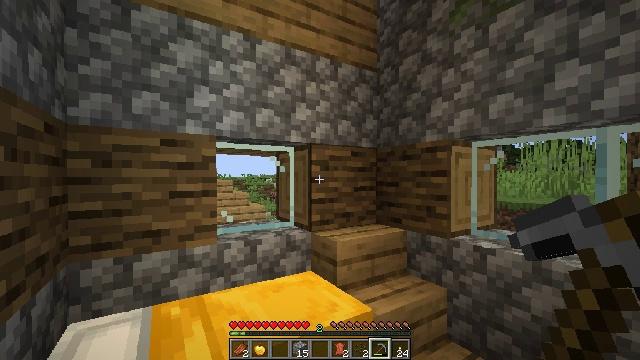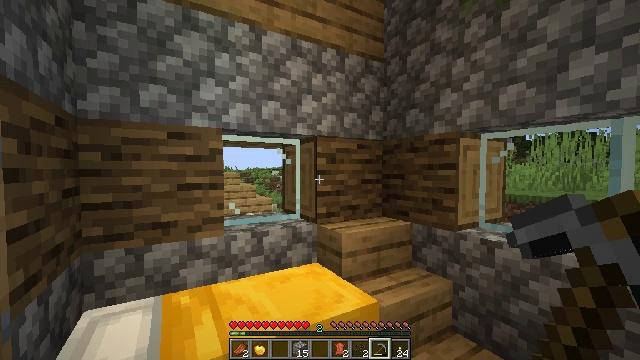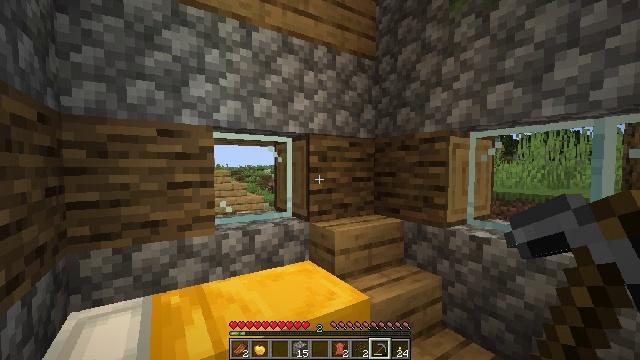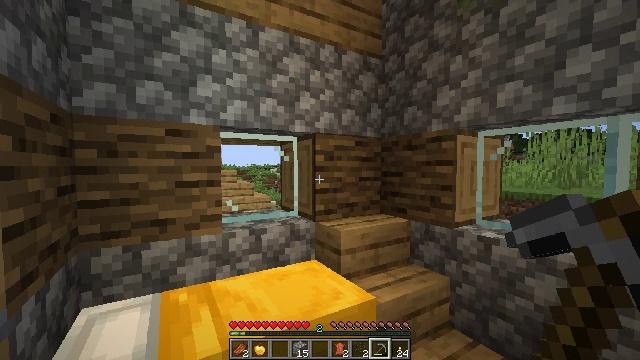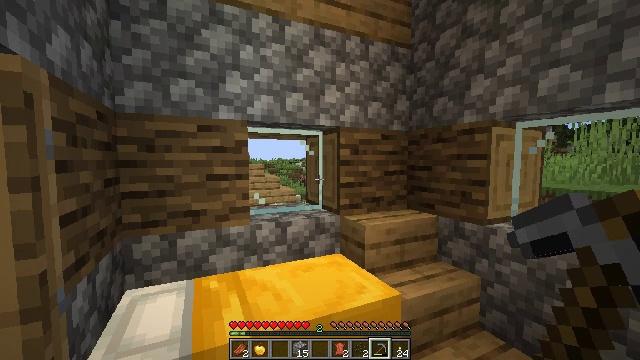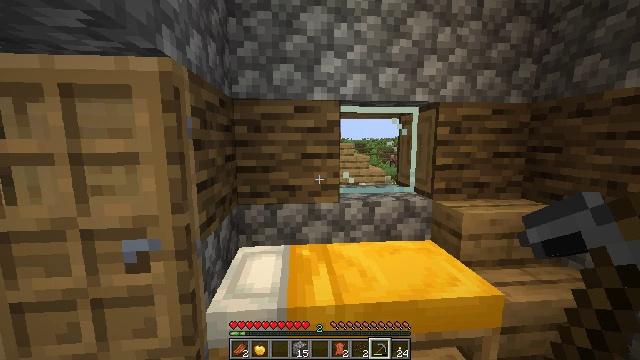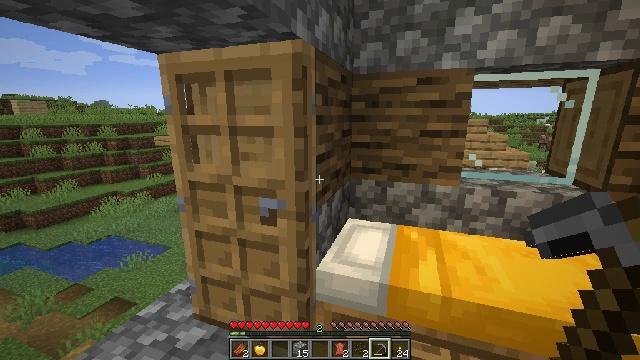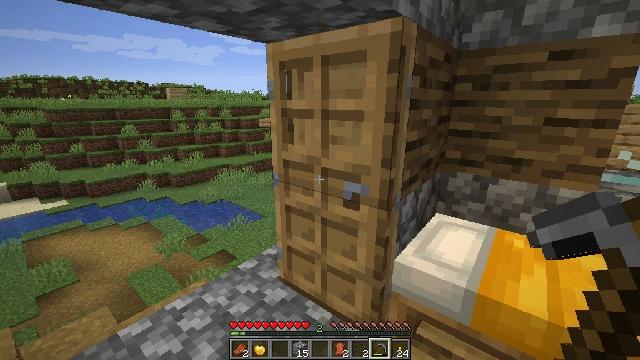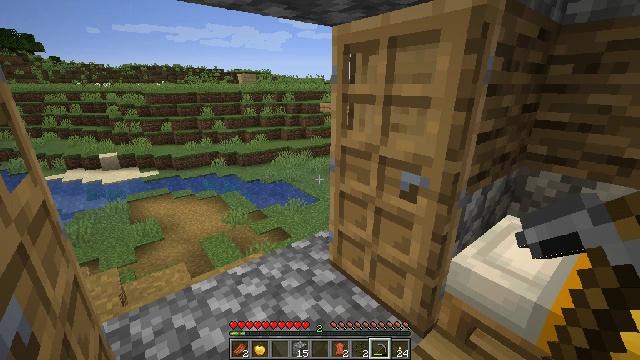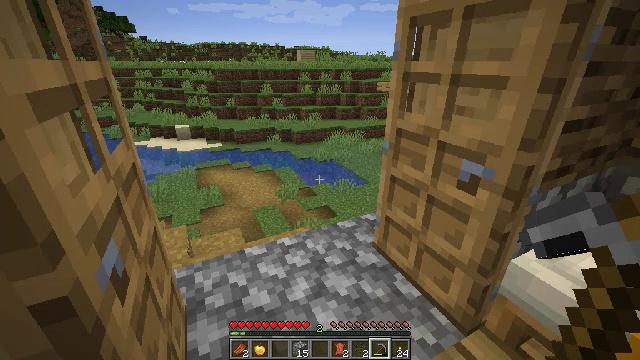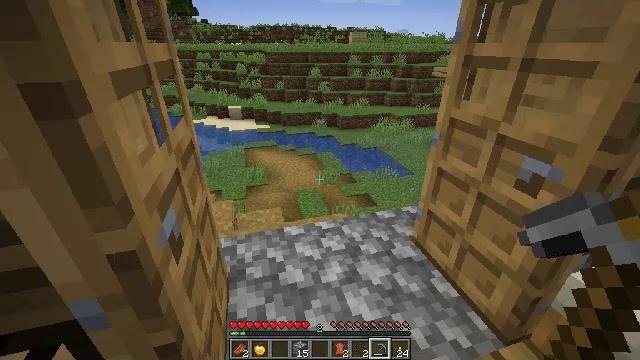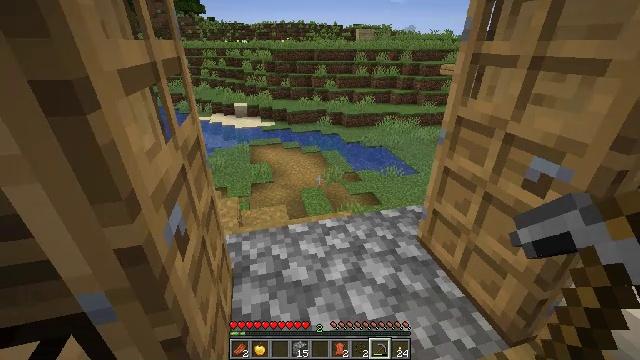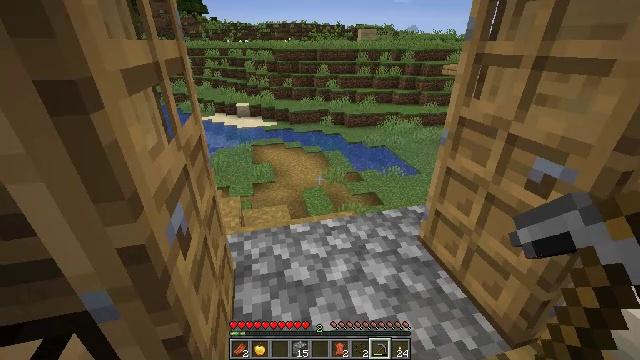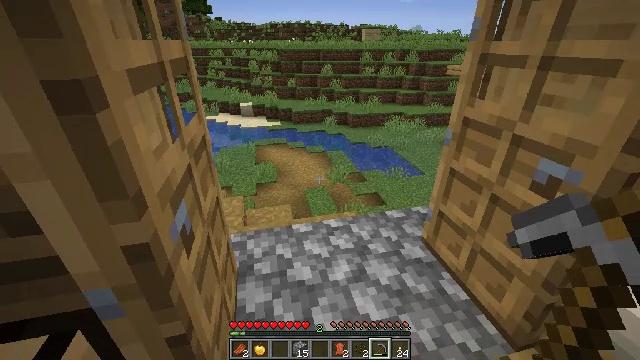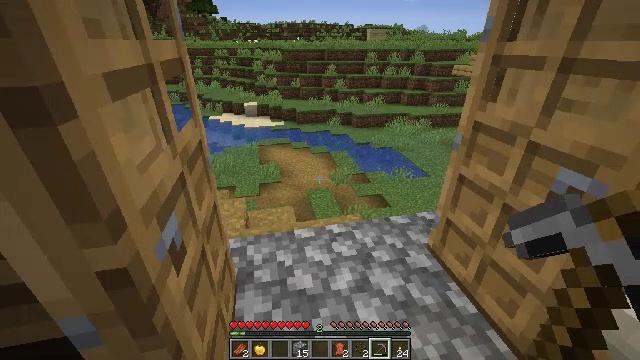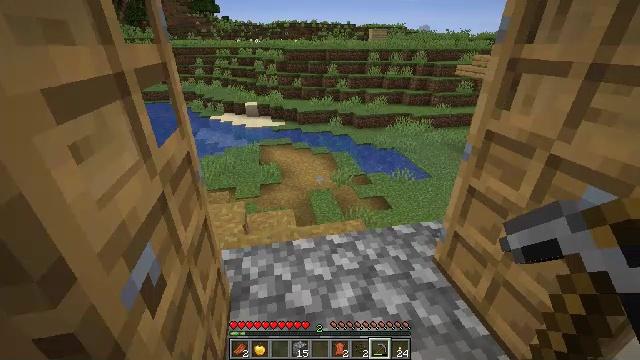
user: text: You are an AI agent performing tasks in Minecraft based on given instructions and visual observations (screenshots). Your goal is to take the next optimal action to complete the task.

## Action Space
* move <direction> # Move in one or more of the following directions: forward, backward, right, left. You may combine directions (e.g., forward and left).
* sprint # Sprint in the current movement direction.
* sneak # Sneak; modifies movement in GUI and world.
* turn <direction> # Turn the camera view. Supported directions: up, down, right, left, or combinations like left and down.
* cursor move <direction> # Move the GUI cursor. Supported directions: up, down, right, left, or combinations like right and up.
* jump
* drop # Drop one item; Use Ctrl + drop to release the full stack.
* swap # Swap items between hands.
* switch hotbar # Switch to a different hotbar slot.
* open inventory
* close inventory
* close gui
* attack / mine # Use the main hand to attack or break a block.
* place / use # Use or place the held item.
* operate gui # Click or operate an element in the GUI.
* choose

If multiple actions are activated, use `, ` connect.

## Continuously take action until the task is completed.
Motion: motion action
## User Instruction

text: Collect oak stairs from a structure.
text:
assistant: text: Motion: turn left and down
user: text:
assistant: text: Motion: turn right
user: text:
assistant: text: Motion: turn left
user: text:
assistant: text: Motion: turn left and down
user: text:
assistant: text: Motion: turn left and down
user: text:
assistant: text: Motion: turn left and down
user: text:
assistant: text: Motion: turn left and down
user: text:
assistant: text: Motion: turn left and down
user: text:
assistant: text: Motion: turn left and down
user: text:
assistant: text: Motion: turn left and down
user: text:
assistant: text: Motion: turn left
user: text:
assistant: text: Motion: no_op
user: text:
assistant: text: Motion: no_op
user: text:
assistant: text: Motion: move forward
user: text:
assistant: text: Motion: move forward
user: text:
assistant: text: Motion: move forward
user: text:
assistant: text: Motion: move forward
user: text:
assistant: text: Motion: move forward
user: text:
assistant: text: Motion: move forward
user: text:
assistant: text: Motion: move forward
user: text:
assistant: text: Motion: move forward
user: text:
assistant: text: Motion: move forward
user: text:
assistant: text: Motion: no_op
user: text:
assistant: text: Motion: no_op
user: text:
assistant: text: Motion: no_op
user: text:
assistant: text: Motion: no_op
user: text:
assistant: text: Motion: no_op
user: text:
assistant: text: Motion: no_op
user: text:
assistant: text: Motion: no_op
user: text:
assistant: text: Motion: no_op